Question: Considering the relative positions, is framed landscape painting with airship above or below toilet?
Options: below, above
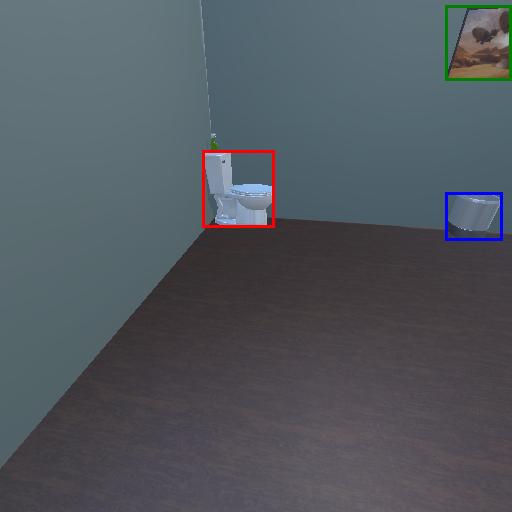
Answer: below